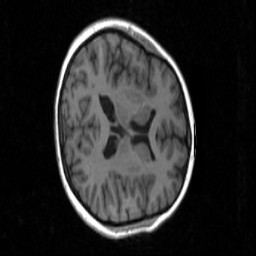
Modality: T1w
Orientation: axial